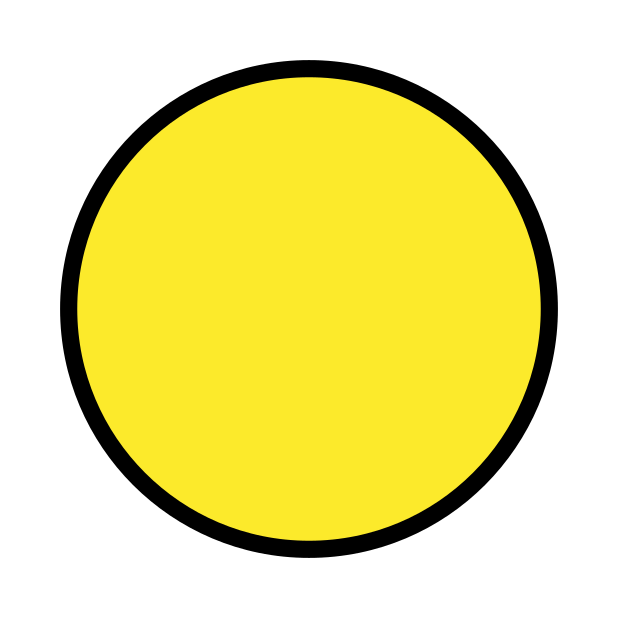
yellow circle